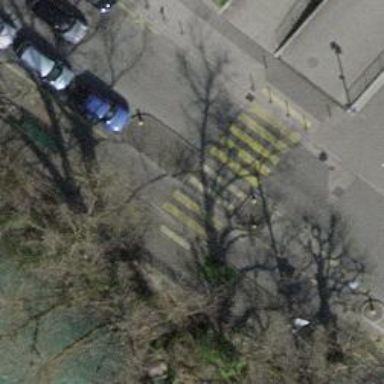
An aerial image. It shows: Marked road crossing with pedestrian island.